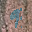
Label: 9